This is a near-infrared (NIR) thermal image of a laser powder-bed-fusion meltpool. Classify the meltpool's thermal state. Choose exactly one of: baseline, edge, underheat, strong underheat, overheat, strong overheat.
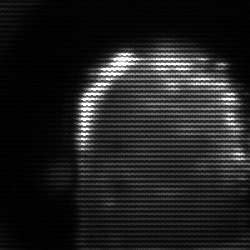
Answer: baseline